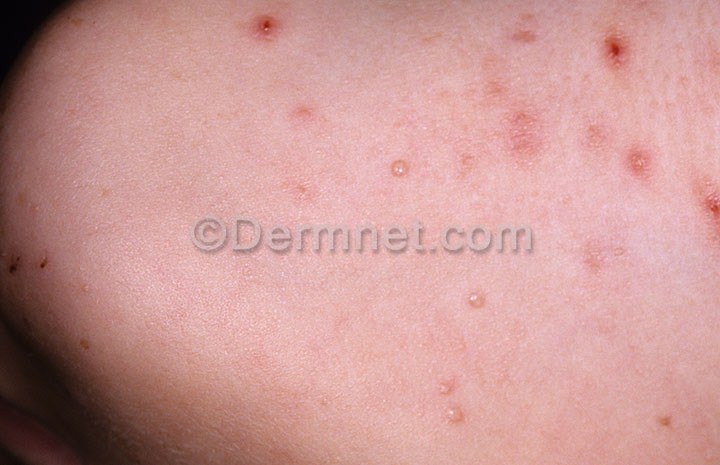
Disease: Herpes HPV and other STDs Photos